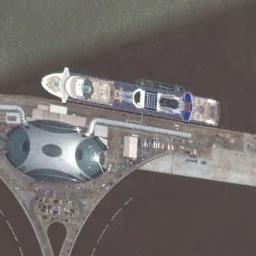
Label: ship